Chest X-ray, AP view. Patient: 48 years old, sex M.
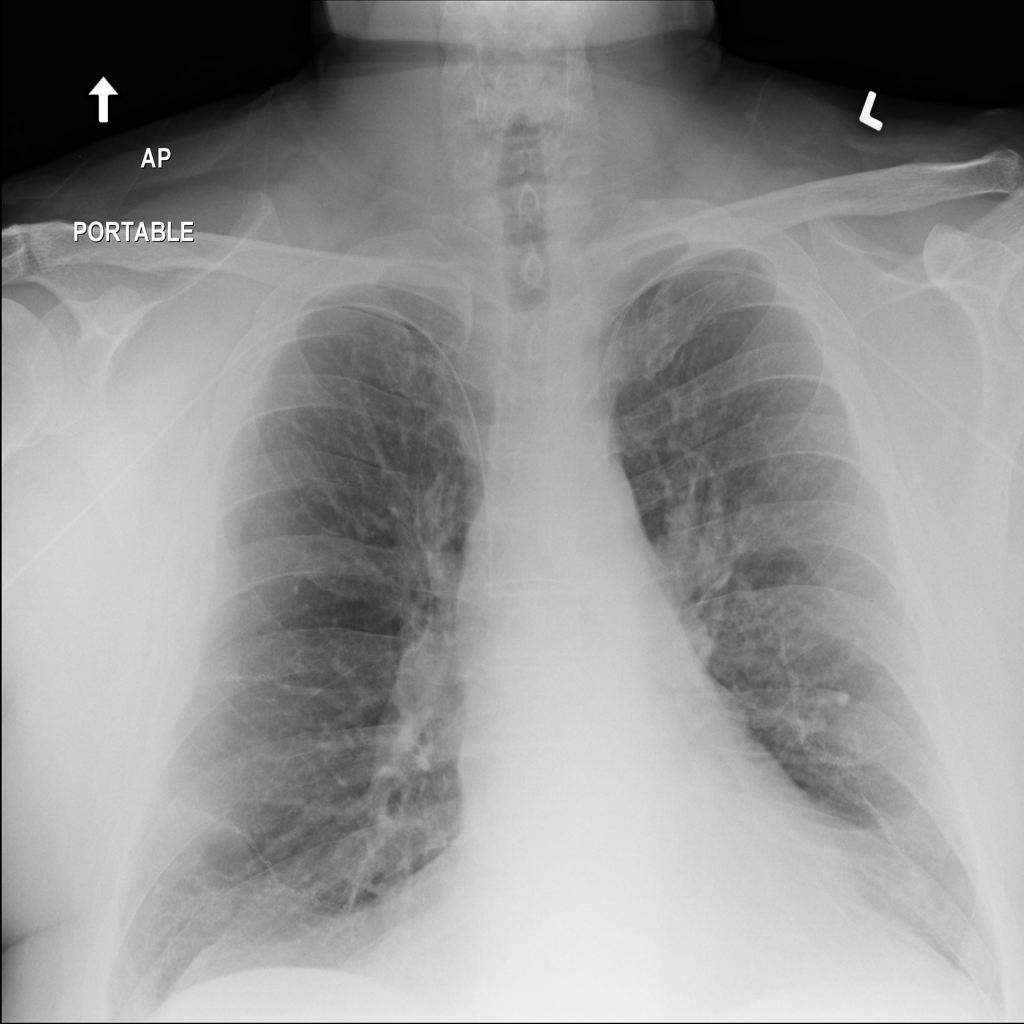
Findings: No Finding